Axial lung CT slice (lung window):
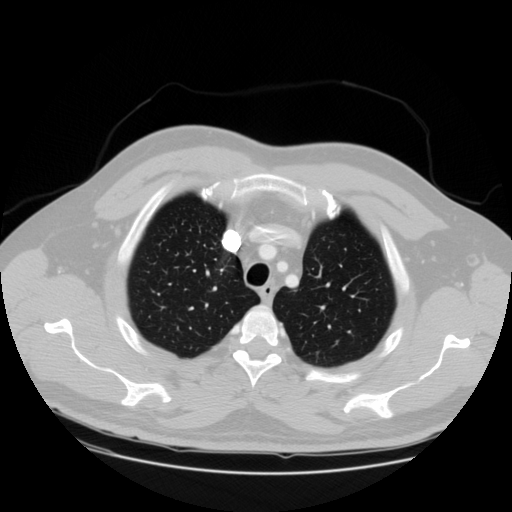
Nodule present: no